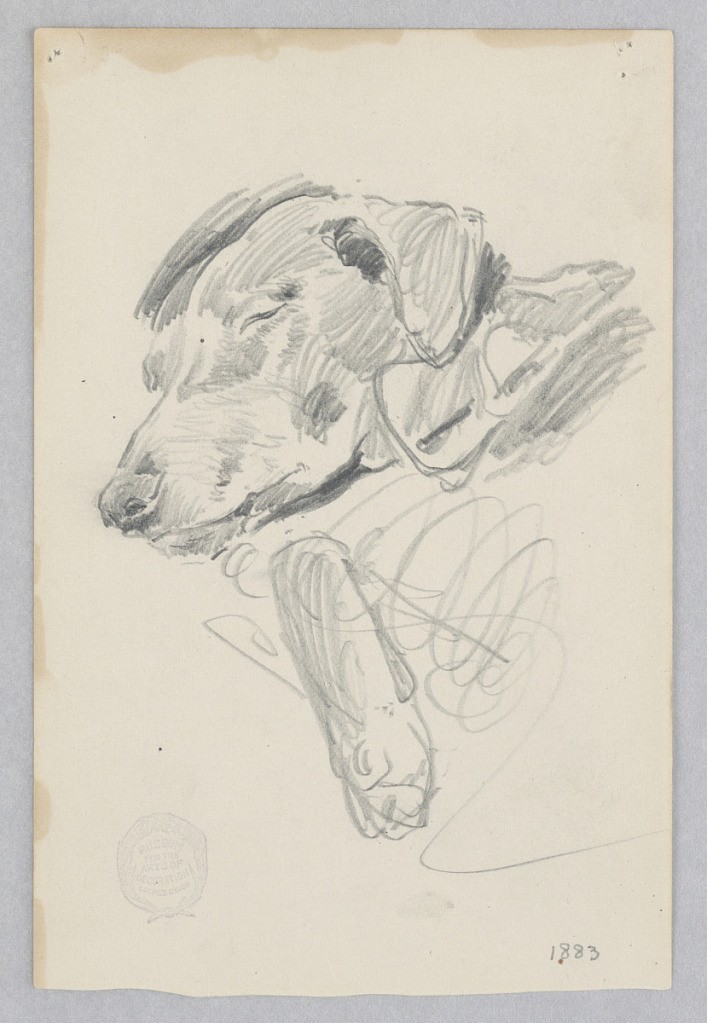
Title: Dog
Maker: Robert Frederick Blum, American, 1857–1903
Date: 1883
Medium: Graphite on wove paper
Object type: Drawing
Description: Sketch of a dog.